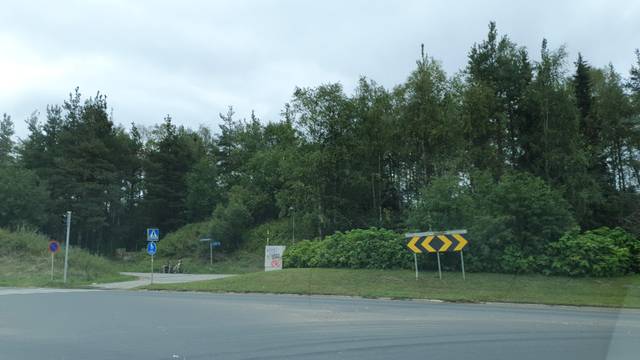
Region: Finland
Coordinates: 66.499, 25.689